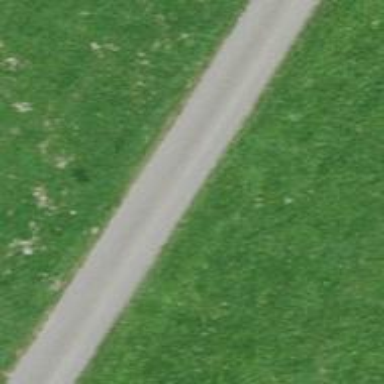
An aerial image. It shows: Compacted track road with grade1 tracktype.